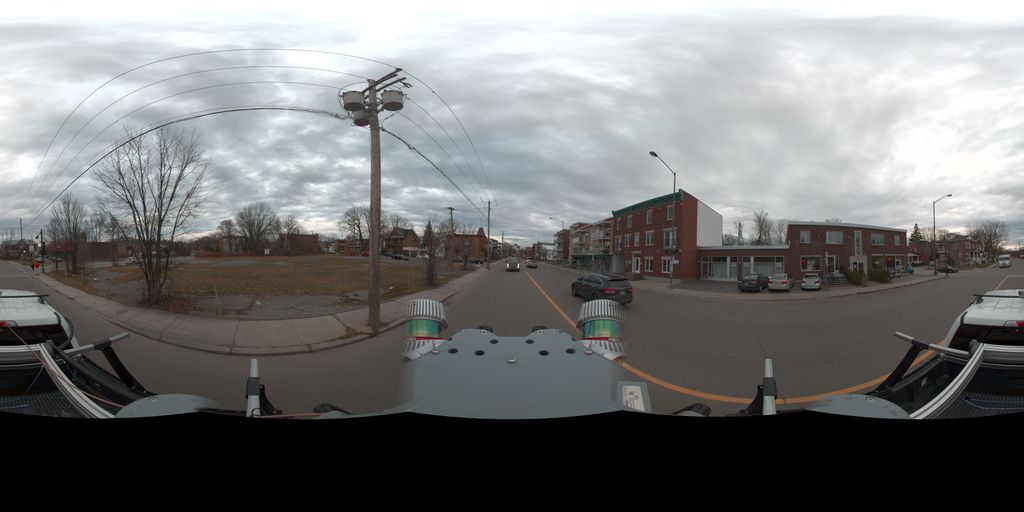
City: quebec_city